RGB frame:
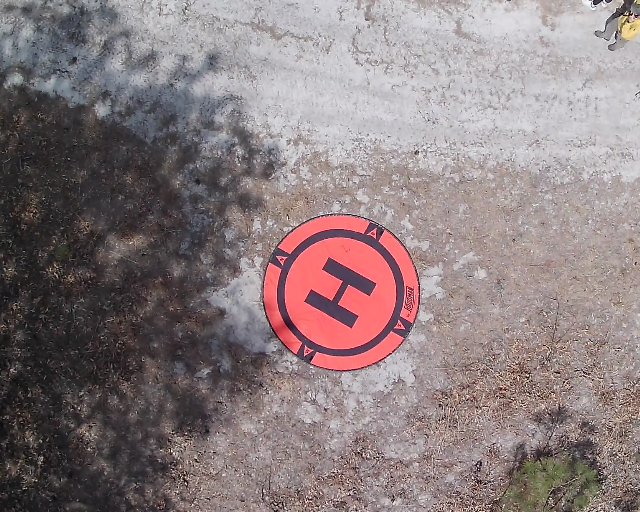
Thermal frame:
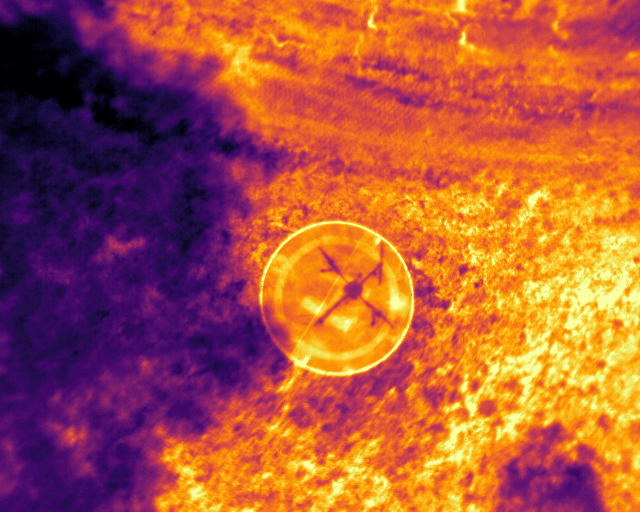
Captured: 2026-02-26 02:26:33
Pixels at or above 80 °C: 0 (fraction of frame: 0)